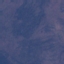
Land use / land cover: HerbaceousVegetation